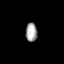
Tissue: prostate
Cell type: Endothelial cells
Senescence score: 0.2922
Nuclear area (px): 212
Mean DAPI intensity: 163.448